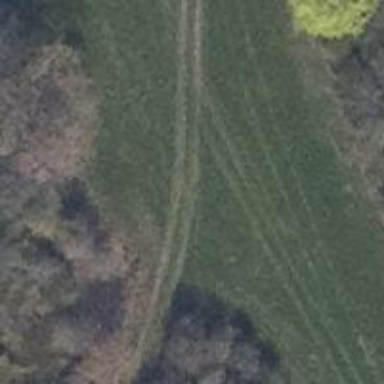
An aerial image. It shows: Grass track with grade5 tracktype.